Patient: sex F, age 60
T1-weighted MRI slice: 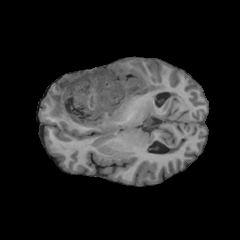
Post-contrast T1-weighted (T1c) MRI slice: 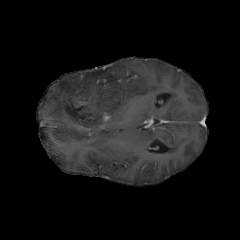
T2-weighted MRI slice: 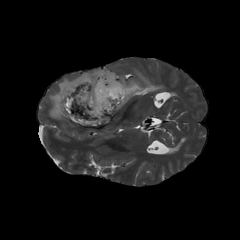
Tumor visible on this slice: yes
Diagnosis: Astrocytoma, IDH-mutant
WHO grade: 3